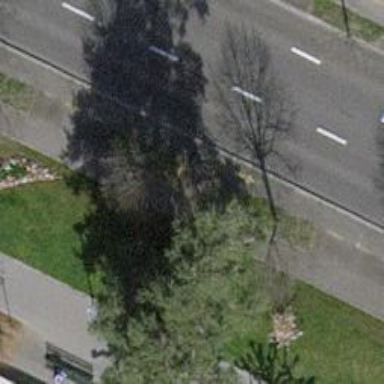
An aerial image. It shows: Avenue lined with trees.